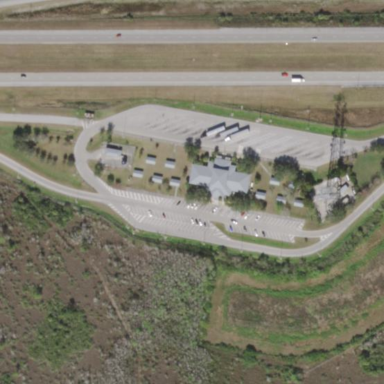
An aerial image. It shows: Rest area along the road.